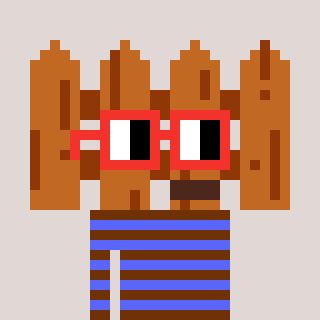
a pixel art character with square red glasses, a fence-shaped head and a purple-colored body on a warm background